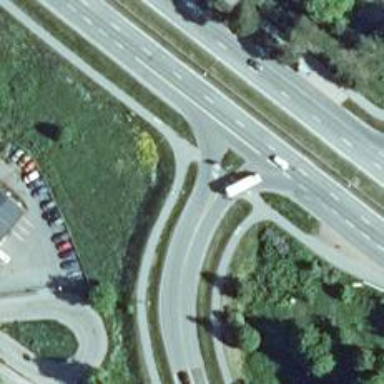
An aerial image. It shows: Uncontrolled road crossing with pedestrian island.